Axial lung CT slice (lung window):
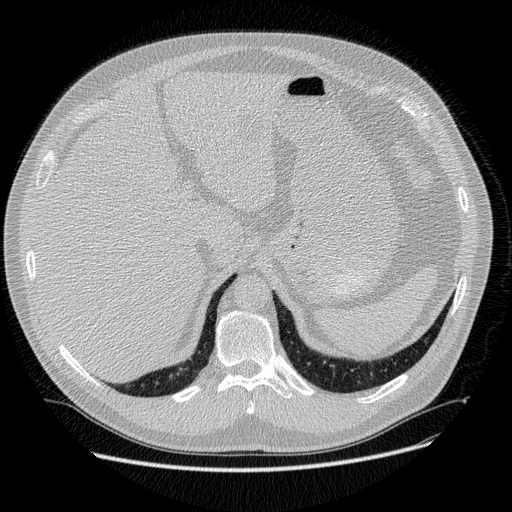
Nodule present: no